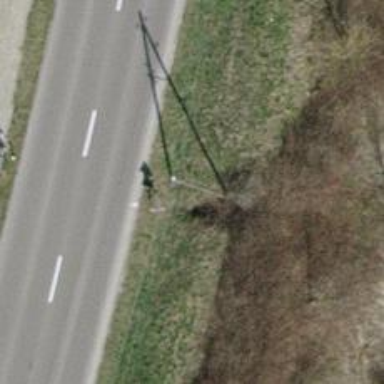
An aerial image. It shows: Power pole.